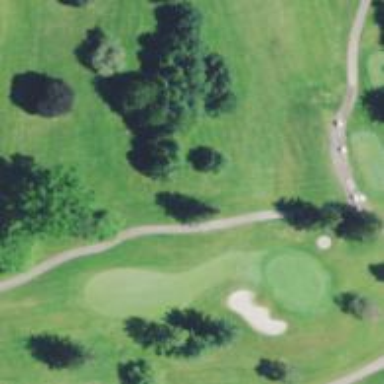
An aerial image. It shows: Path for both roads and golfers.